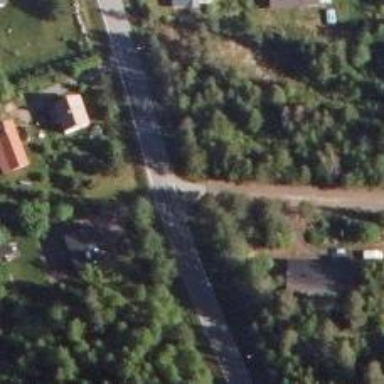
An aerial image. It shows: Road with "give way" sign.